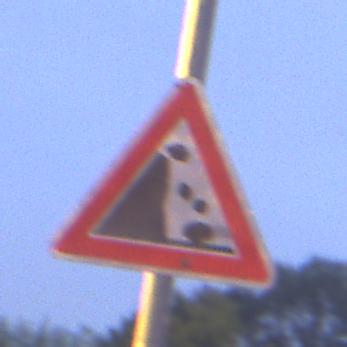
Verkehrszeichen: SteinschlagLinks
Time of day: Night
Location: Outdoor (Urban)
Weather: PartlyCloudy
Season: NotSpecified
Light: Artificial